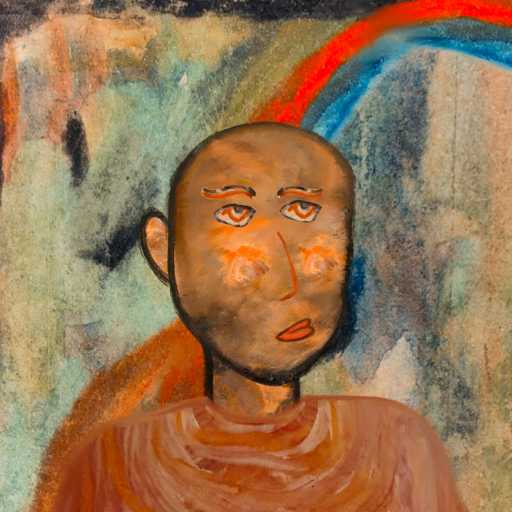
Background: Childish, Head And Neck Side: Gypsy_Queen, Face Side: Experience, Bust: Pious_Lady, Hair Side: Blank, Head Accessory: Blank, Second Necklace: Blank, Necklace: Blank, Baby: Blank